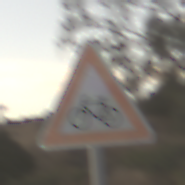
Verkehrszeichen: RadverkehrRechts
Umgebung: Outdoor, RoadRail
Tageszeit: SunriseSunset
Wetter: PartlyCloudy
Licht: Natural
Jahreszeit: NotSpecified
Kontrast: LowContrast